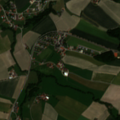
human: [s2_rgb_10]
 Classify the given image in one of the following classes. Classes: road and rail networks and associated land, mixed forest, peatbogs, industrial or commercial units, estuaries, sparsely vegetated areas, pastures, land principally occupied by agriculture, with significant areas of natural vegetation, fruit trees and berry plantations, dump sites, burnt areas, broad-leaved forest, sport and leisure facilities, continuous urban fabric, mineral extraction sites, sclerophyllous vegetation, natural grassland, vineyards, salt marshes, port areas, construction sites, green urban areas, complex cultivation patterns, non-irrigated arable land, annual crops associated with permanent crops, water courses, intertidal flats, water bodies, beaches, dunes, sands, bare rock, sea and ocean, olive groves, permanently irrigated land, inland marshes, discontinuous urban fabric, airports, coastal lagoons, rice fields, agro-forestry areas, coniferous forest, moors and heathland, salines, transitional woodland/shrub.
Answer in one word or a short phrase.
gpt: non-irrigated arable land, land principally occupied by agriculture, with significant areas of natural vegetation